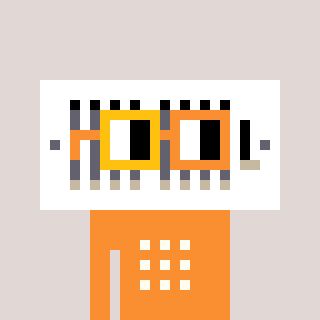
a pixel art character with square yellow and orange glasses, a vent-shaped head and a orange-colored body on a warm background